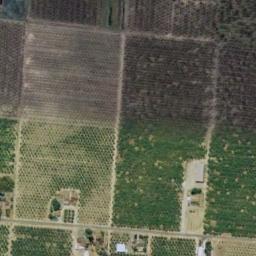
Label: rectangular_farmland